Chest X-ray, PA view. Patient: 63 years old, sex F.
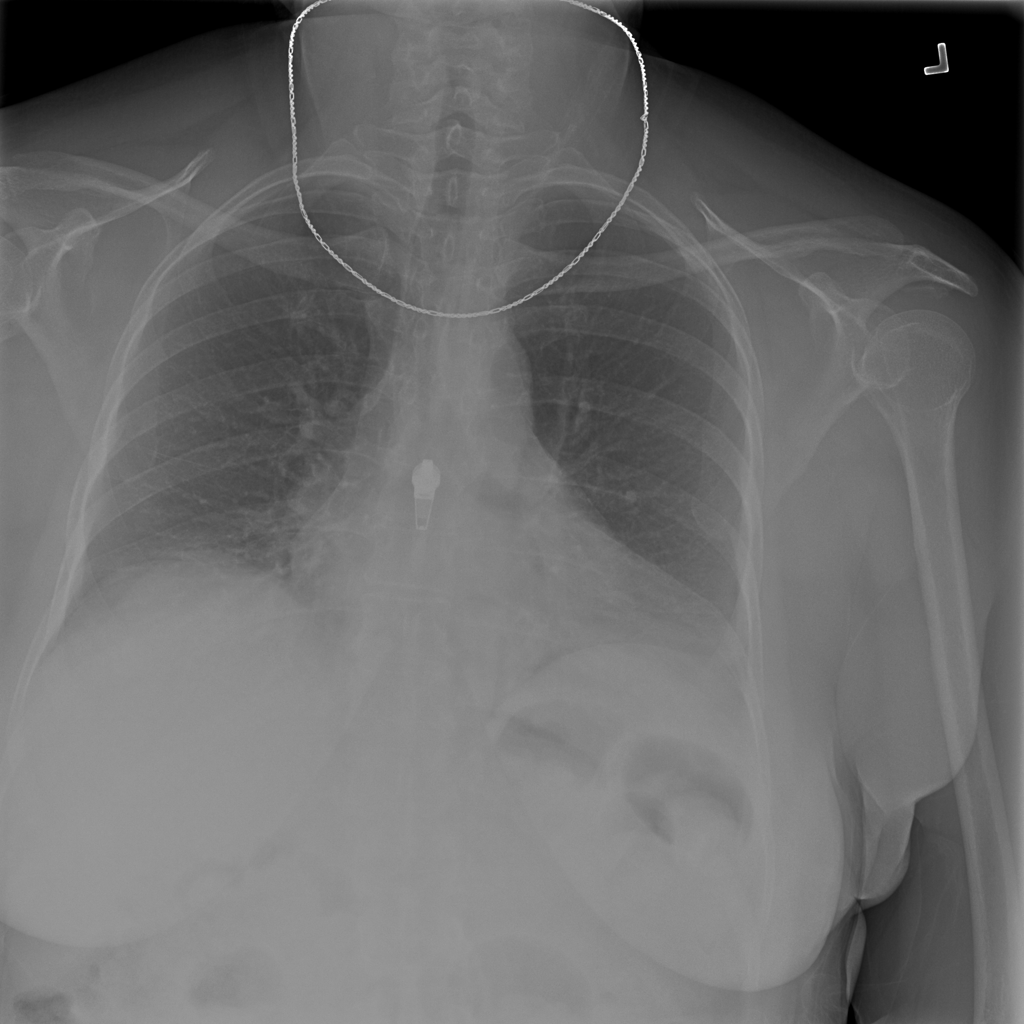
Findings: No Finding